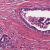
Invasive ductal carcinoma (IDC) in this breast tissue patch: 0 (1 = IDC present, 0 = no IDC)